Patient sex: M
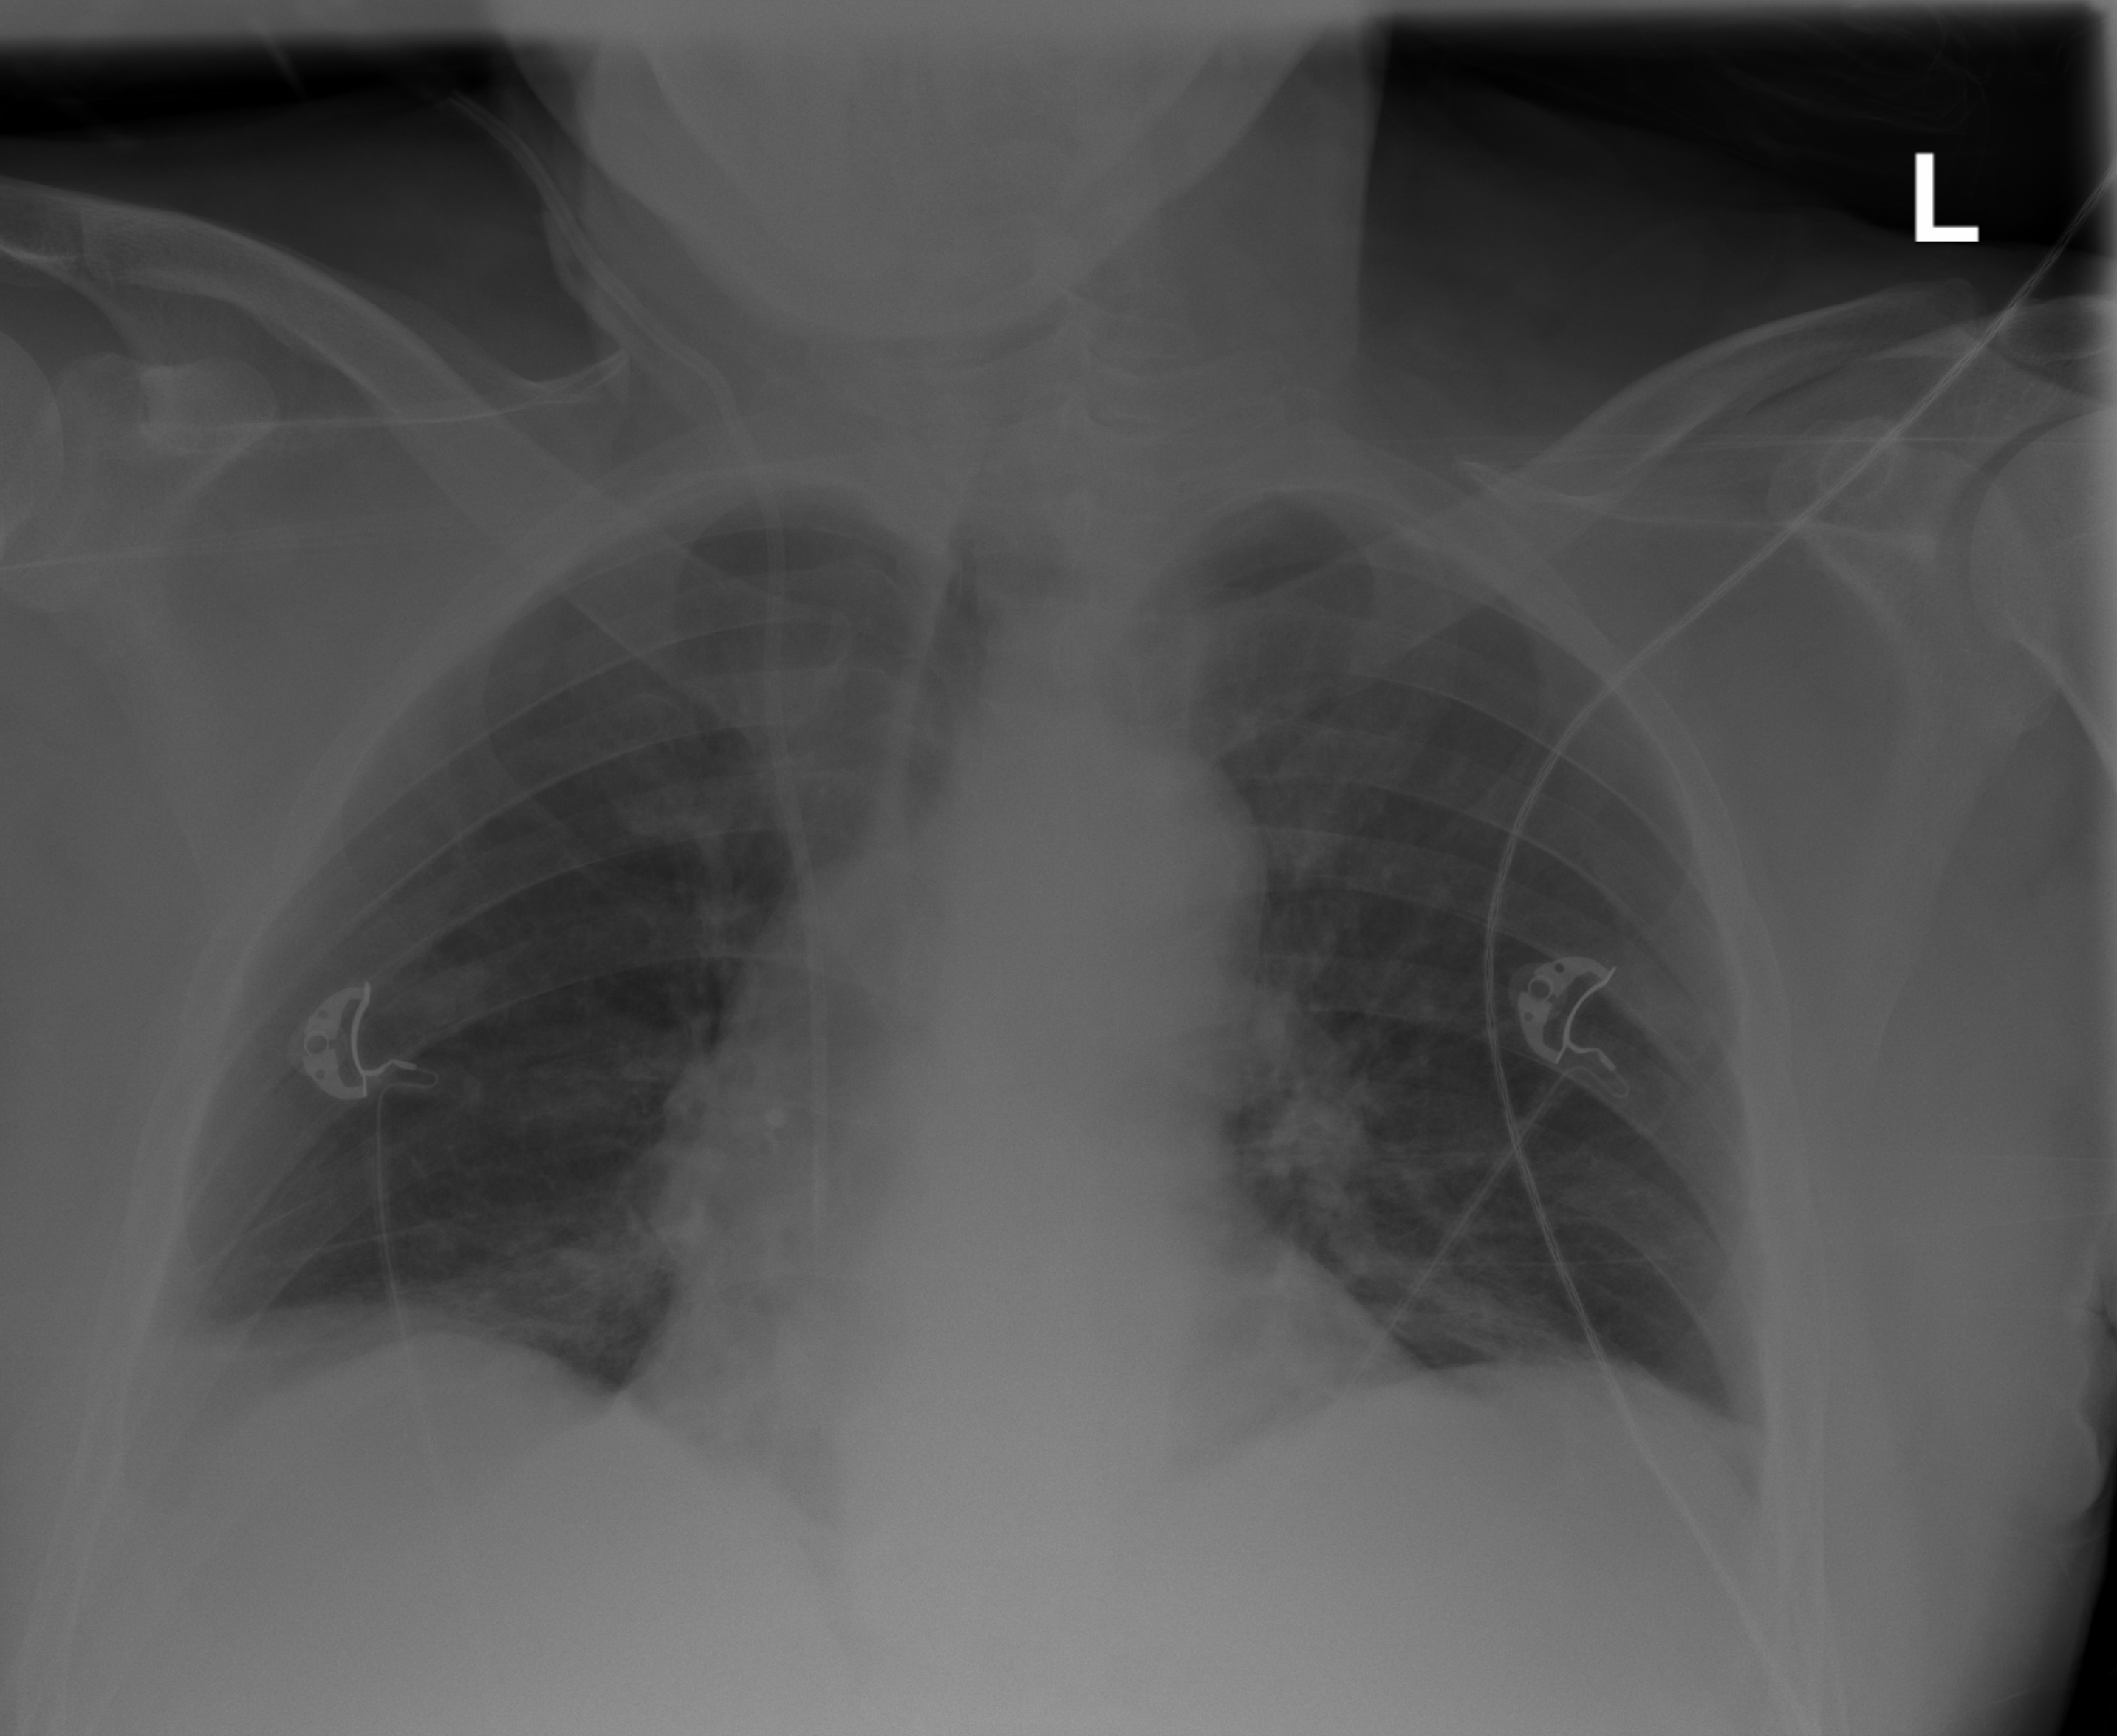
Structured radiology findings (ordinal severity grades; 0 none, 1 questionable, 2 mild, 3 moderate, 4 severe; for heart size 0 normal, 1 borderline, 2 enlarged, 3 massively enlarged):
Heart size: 0
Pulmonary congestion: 0
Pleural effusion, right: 1
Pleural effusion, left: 0
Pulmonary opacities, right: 0
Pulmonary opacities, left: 0
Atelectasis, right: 3
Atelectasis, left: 2